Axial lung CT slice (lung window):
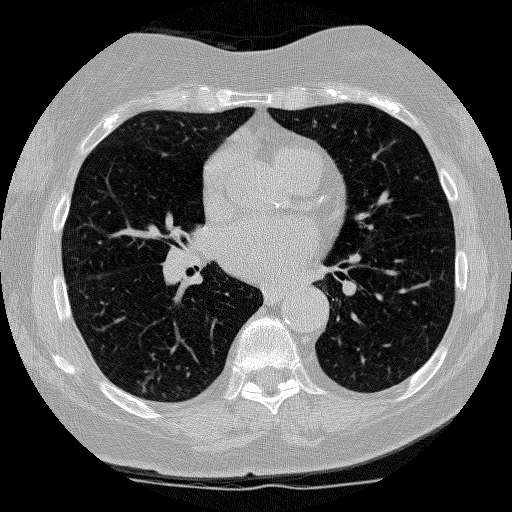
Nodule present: no